Question:
I want to make the string "this link" underlined and clickable, but I don't know how to achieve that.
XML file:
'''
<string name="submitText">Before you submit, please check out &lt;u>this link&lt;/u></string>
'''
In my fragment:
'''
tvSubmit.setText(Html.fromHtml(getString(R.string.submitText)));
'''
I don't want the whole string to be clickable, only the underlined section. I cannot use a horizontal 'LinearLayout' with 2 cells, because on smaller devices the string won't have a continues look, it will be sectioned in 2 cells.
What have I tried:
'''
tvSubmit.setMovementMethod(LinkMovementMethod.getInstance());
Spannable sp = (Spannable) tvSubmit.getText();
ClickableSpan click = new ClickableSpan() {
@Override
public void onClick(View widget) {
showLink();
}
};
sp.setSpan(click, 0, sp.length(), Spannable.SPAN_EXCLUSIVE_EXCLUSIVE);
'''
The code above makes the whole string underlined and also the color of the text is changed into light blue.
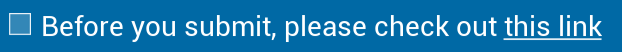
Answer: the problem is that you are setting the span to the whole string ('sp.setSpan(click, 0, sp.length()'). To fix you have to set the clickable span only on the 'this link'. I did the same thing this way:
'''
<string name="submitText">Before you submit, please check out %1$s</string>
<string name="this_link">this link</string>
'''
in your Activity
'''
String thisLink = getString(R.string.thisLink);
String yourString = getString(R.string.submitText, thisLink);
SpannableStringBuilder spannableStringBuilder = new SpannableStringBuilder(yourString);
spannableStringBuilder.setSpan(click,
startIndex, endIndex, Spanned.SPAN_EXCLUSIVE_EXCLUSIVE);
'''
where startIndex and endIndex are the index of 'thisLink' in 'yourString'. I separated the two strings because was kind of easier to look for the indexes, especially if you have to deal with translations. To calculate the startIndex you can use 'yourString.indexOf(thisLink)', and endIndex is 'startIndex + the length of thisLink'. I'll leave to you the ordinary checks, (negative indexes, and everything else that could cause an 'IndexOutBoundException')